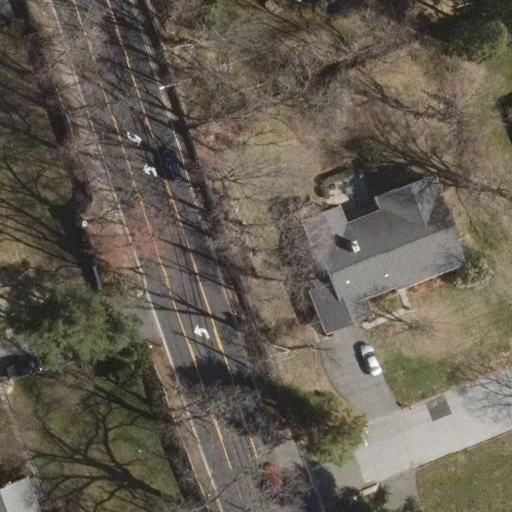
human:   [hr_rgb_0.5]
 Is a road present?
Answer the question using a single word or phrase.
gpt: yes

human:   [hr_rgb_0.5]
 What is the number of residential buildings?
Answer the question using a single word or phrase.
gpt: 2

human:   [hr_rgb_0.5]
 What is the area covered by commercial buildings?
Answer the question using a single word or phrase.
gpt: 0m2

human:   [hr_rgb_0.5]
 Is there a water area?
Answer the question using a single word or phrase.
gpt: no

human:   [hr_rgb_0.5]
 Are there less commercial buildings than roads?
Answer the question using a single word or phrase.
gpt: yes

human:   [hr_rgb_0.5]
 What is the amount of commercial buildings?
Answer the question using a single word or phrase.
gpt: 0

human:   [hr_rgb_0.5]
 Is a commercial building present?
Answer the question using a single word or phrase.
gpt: no

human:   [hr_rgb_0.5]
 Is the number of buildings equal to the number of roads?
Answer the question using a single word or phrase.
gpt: yes

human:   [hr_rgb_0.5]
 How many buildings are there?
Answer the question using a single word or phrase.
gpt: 2

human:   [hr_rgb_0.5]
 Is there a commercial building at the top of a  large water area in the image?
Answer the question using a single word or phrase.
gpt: no

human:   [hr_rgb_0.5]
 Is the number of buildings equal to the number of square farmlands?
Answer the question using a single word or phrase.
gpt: no

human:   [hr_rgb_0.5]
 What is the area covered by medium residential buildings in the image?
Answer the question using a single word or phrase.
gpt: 149m2

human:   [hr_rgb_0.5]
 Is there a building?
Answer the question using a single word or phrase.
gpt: yes

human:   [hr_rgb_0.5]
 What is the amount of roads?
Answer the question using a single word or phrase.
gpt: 2

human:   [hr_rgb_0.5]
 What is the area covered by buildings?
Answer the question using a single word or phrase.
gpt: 688m2

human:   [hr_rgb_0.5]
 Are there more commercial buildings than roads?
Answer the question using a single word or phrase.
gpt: no

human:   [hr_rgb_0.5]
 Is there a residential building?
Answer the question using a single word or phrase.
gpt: yes

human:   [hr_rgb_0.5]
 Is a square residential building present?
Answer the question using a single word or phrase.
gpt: no

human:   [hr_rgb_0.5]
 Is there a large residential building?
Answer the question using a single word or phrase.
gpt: yes

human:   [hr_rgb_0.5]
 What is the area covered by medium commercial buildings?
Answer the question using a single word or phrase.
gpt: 0m2

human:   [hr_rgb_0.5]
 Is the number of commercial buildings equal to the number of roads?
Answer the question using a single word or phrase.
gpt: no

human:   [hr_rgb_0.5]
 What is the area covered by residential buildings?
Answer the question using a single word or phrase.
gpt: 688m2

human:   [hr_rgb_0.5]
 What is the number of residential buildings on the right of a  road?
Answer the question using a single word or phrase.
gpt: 1

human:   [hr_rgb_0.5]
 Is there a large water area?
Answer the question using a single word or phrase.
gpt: no

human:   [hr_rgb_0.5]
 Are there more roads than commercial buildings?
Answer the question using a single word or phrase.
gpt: yes

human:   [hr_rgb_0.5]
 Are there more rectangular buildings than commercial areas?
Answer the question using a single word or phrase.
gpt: yes

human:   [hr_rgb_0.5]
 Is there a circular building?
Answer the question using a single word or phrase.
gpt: no

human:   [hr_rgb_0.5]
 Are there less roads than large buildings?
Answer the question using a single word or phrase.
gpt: no

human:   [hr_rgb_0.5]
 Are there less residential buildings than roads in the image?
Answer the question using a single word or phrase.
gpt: no

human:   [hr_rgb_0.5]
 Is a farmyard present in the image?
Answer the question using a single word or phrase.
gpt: no

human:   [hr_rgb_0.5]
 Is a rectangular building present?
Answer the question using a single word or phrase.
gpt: yes

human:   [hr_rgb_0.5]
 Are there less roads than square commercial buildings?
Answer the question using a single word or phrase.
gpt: no

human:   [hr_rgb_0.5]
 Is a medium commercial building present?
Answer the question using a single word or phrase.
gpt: no

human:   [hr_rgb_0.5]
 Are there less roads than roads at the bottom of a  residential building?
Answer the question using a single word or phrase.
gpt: no

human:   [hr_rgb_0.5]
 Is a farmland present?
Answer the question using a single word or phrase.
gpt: no

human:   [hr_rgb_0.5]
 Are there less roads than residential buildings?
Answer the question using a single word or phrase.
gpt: no

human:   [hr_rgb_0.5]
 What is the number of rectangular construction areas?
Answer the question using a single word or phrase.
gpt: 0

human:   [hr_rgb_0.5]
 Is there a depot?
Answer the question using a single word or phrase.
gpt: no

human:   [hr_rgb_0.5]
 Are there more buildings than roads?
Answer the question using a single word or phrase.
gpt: no

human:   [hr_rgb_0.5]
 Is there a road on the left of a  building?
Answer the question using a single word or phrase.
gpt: yes

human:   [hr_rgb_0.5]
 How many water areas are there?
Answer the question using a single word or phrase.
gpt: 0

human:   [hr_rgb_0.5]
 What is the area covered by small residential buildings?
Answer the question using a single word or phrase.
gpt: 0m2

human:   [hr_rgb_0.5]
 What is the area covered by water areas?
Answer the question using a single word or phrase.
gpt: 0m2

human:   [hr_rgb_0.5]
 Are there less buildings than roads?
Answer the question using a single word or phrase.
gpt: no

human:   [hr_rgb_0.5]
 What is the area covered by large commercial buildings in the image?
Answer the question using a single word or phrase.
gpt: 0m2

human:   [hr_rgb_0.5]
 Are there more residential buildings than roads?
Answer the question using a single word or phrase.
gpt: no

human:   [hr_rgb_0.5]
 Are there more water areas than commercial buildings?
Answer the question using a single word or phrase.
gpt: no

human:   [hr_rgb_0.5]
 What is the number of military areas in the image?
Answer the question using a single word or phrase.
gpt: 0

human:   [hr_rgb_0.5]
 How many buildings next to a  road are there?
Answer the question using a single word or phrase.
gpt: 2

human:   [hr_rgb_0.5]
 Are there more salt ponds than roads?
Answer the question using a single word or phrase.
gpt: no

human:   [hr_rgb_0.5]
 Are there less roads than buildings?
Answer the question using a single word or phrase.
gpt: no

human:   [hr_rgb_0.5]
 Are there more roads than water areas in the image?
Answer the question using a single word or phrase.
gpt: yes

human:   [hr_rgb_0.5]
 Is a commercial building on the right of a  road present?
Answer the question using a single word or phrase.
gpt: no

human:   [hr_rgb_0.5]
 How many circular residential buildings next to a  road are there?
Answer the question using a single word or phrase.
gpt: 0

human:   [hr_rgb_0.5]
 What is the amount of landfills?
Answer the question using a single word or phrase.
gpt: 0

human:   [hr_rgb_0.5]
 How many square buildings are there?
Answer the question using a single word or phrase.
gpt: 0

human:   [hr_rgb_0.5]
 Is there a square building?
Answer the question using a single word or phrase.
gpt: no

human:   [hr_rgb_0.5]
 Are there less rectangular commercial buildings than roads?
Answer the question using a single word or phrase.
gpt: yes

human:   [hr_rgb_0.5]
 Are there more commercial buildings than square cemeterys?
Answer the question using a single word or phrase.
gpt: no

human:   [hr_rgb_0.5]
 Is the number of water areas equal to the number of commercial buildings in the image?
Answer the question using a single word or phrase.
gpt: yes

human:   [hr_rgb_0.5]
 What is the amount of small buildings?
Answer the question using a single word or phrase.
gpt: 0

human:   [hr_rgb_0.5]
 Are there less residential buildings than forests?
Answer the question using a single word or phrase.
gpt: no

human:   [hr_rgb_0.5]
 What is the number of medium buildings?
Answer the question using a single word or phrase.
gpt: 1

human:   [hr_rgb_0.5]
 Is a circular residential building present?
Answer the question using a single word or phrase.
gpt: no